Question: Is there a way to add separation lines in a fieldset? Something like
---
but I want the lines to go full across the fieldset and also be able to change the color.
Here's an axample to help visualise what I want to do... the red line being the added line.

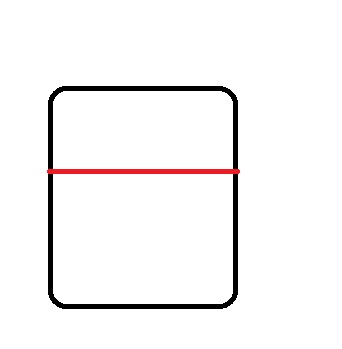
Answer: Yes, you can do it with CSS like this:
'''
fieldset {
border-bottom: 3px solid #FF0000;
margin-bottom: 20px;
}
'''
You just add a CSS rule to the fieldset element, then add a border with the thick and color, then a margin to move next fieldset or element a little bit down. You might need to add a padding to make the red line a little bit further from last element.